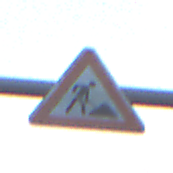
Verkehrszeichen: Arbeitsstelle
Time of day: SunriseSunset
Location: Outdoor (Nature)
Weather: PartlyCloudy
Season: NotSpecified
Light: Natural